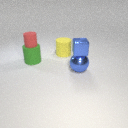
large blue metal sphere below small blue metal cube